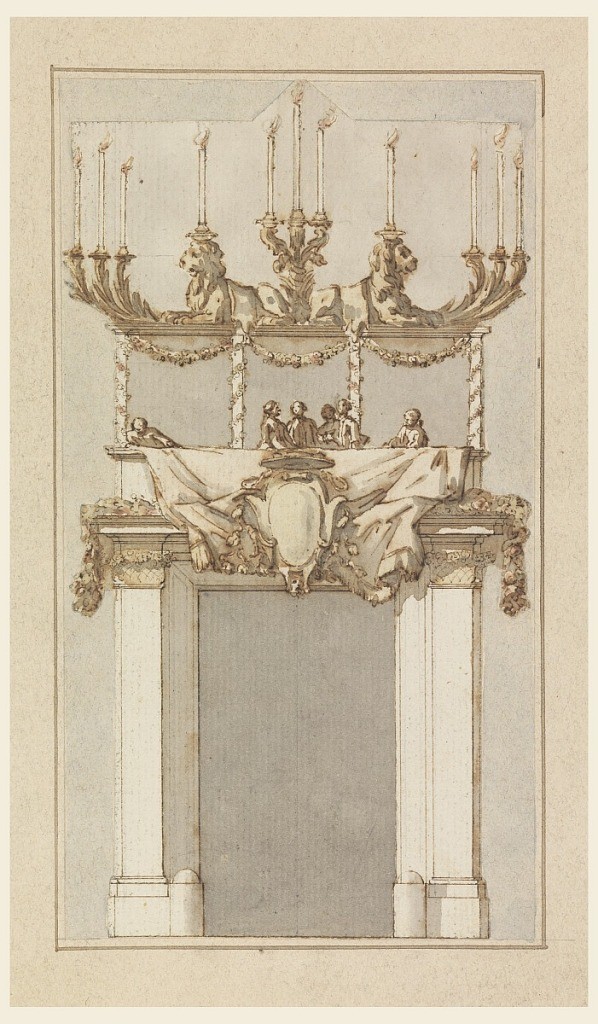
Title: Decoration of a portal in honor of a prelate
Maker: Paolo Pozzi, Italian, 1741 – 1803
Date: ca. 1750–1770
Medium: Pen and ink, brush and watercolor on grayDutch paper with blue fibers
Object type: Drawing
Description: Portal surmounted with balcony, six figures within.  Lit candelabra with lions tops garlanded columns of balcony.